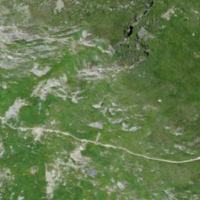
EUNIS habitat code: 26
Species observed at this site:
Chamaenerion fleischeri